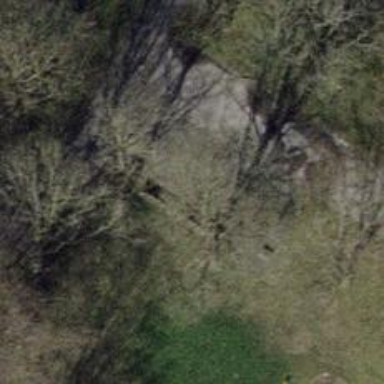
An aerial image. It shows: Bench for seating.